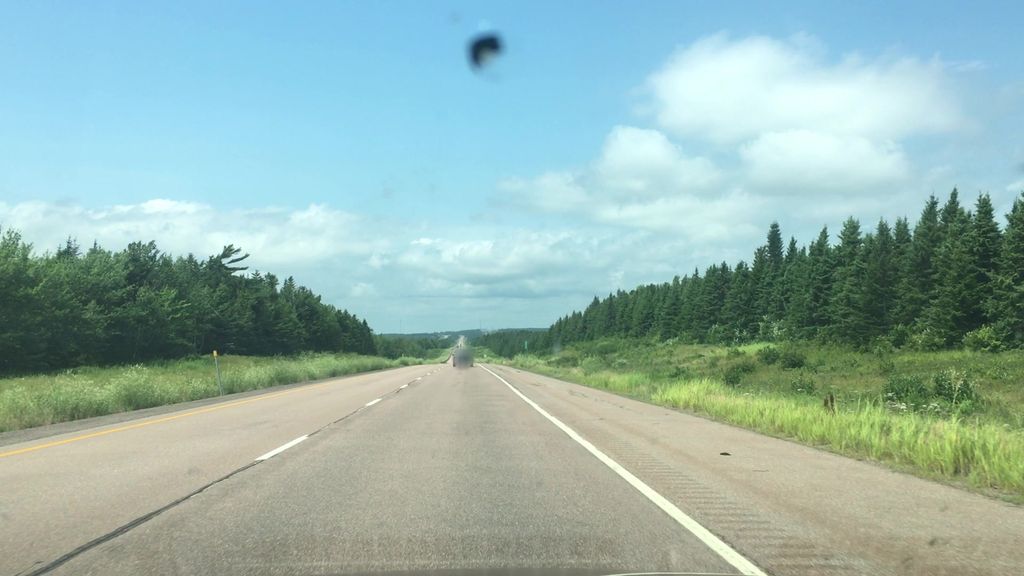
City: charlottetown